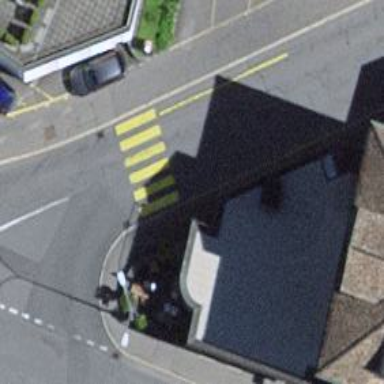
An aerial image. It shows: Uncontrolled zebra crossing with notable zebra markings.